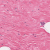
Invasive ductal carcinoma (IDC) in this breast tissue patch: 0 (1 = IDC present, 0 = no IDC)